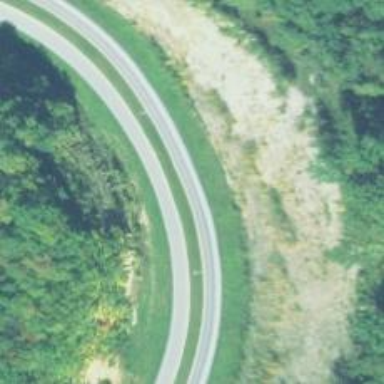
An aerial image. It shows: Asphalt trunk link road.